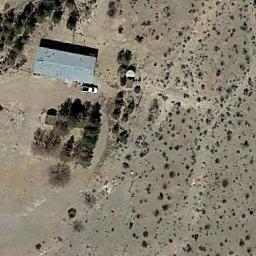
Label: sparse_residential